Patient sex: M
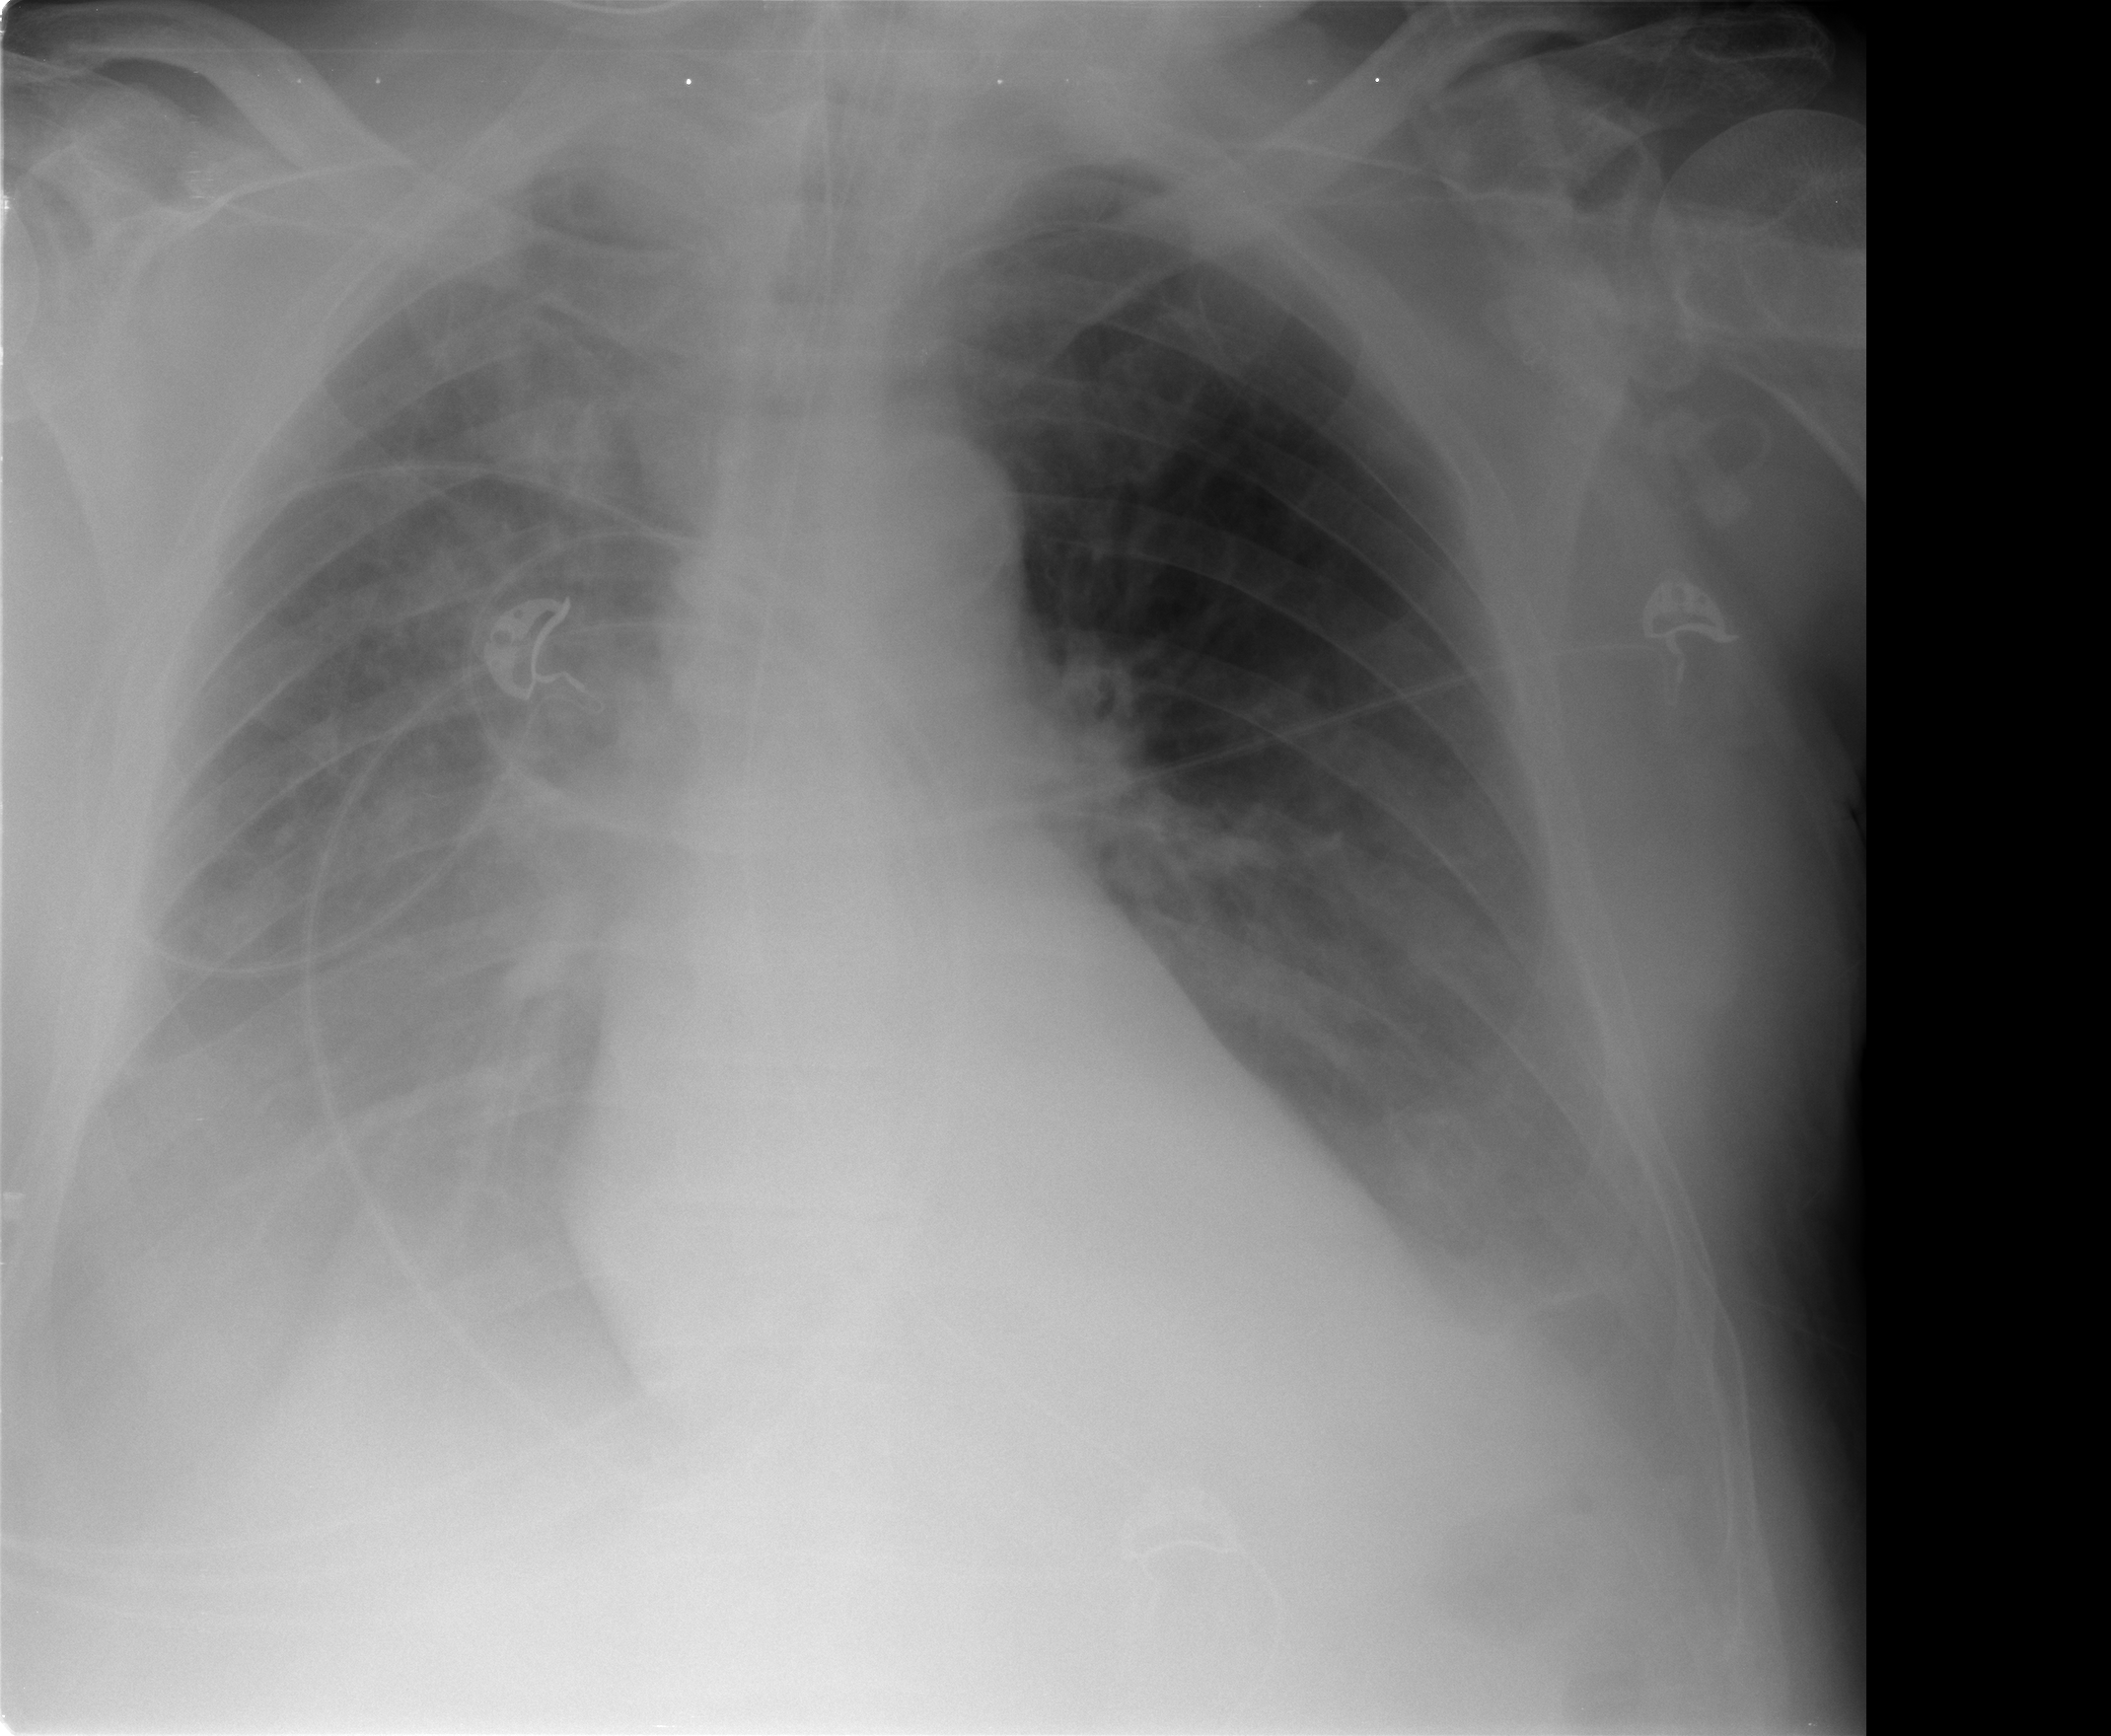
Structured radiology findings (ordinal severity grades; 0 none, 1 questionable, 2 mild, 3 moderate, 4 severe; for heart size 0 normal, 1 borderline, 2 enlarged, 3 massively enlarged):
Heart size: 1
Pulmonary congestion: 1
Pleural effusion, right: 3
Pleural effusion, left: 3
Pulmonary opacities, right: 2
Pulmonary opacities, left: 0
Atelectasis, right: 3
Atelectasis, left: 2